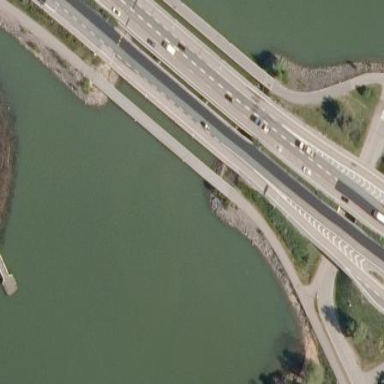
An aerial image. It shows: Bridge with beam structure.